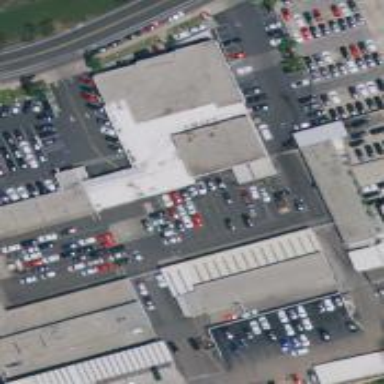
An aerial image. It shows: Commercial building.